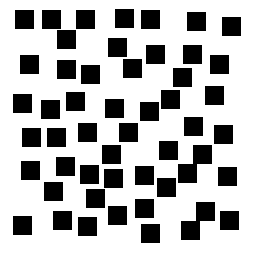
Squares: 52
Triangles: 0
Stars: 0
Total shapes: 52